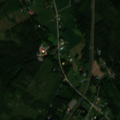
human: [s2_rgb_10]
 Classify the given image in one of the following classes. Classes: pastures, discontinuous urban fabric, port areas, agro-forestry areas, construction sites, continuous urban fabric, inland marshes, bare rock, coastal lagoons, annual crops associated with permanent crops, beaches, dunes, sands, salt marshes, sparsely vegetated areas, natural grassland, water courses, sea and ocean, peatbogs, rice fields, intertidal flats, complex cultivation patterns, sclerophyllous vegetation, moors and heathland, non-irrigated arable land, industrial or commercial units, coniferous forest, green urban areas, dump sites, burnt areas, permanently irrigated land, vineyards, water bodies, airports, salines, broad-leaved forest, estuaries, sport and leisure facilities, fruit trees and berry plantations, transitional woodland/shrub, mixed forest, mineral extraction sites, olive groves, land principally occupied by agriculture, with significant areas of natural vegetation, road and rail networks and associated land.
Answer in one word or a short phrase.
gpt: land principally occupied by agriculture, with significant areas of natural vegetation, coniferous forest, mixed forest, transitional woodland/shrub